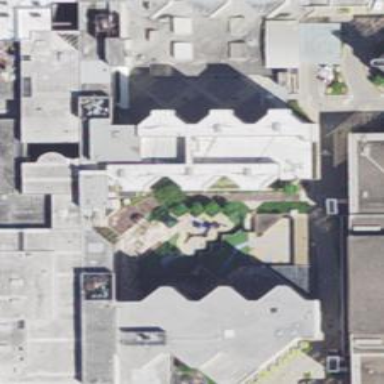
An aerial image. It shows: Part of hospital building.